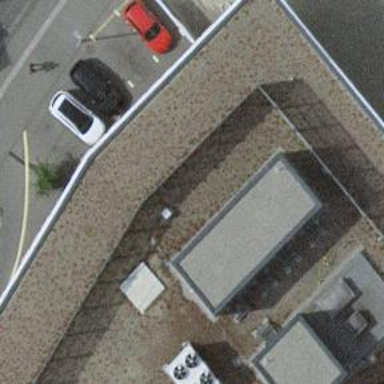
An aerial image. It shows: Cafe.